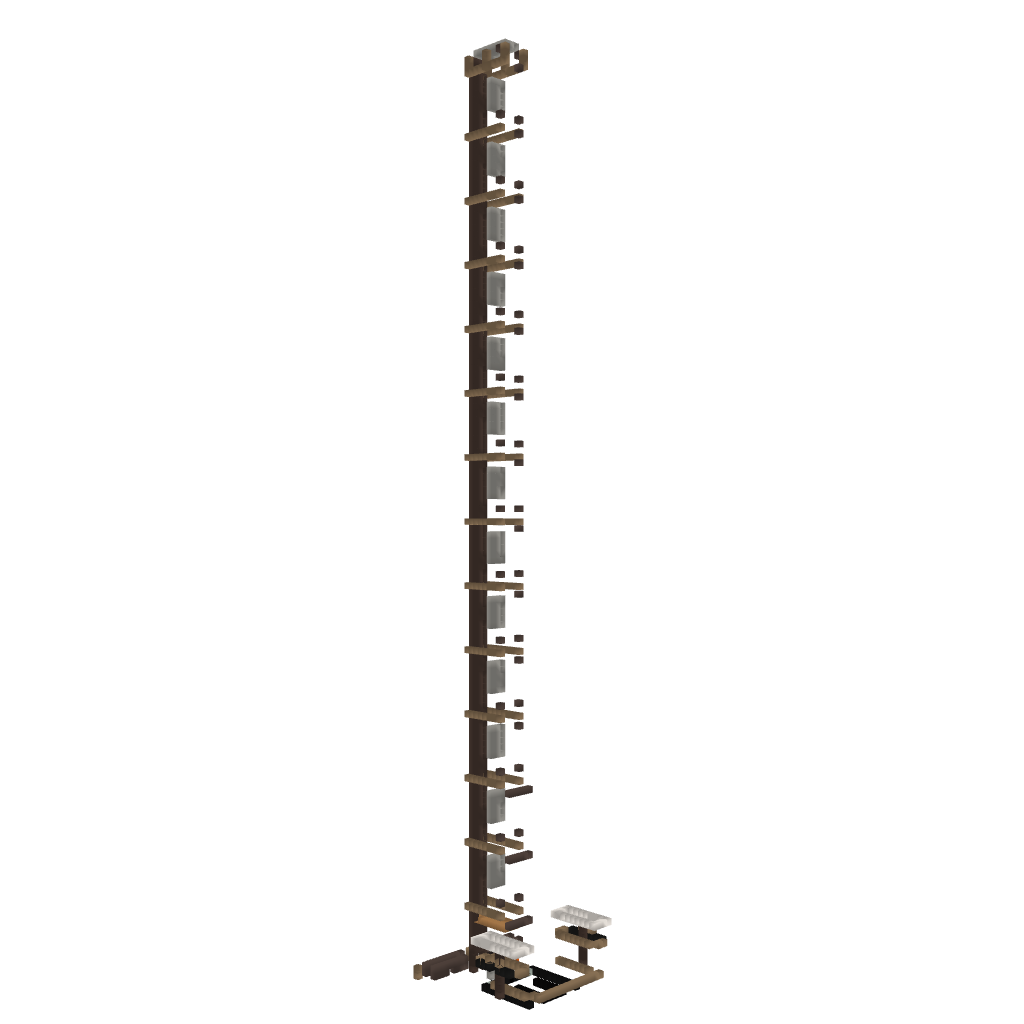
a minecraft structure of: Thimble (diving platform)